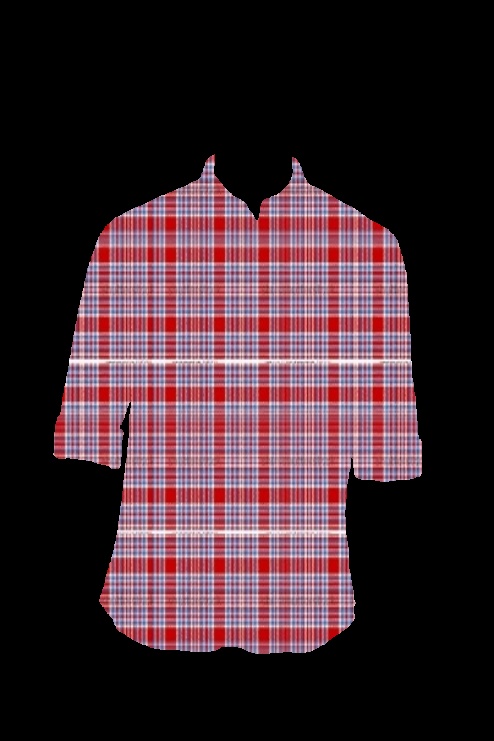
red plaid tee